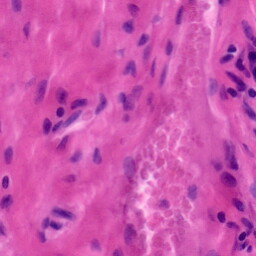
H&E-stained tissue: Tonsil